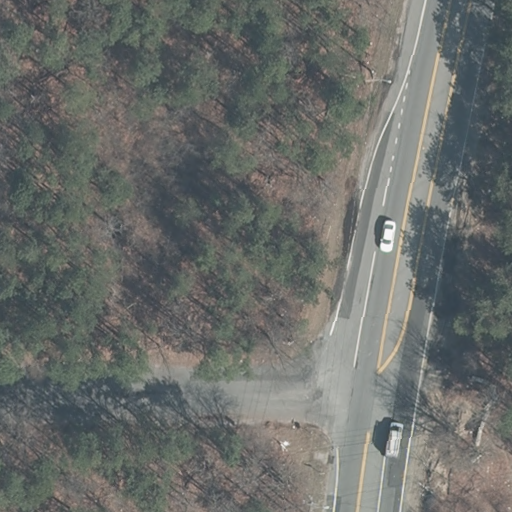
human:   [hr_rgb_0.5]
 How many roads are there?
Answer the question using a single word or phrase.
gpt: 2

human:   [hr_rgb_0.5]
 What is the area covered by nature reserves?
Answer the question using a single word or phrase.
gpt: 10614m2

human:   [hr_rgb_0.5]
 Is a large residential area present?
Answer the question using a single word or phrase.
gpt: yes

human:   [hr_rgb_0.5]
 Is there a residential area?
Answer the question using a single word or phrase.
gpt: yes

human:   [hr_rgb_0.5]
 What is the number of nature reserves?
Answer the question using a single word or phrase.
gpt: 1

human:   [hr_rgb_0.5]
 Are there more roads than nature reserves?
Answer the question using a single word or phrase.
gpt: yes

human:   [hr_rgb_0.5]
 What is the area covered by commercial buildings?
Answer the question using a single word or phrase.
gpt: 0m2

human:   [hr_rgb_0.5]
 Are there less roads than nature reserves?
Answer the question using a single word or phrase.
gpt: no

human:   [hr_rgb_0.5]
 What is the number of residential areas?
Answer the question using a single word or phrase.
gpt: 1

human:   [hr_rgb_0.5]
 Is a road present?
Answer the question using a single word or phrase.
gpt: yes

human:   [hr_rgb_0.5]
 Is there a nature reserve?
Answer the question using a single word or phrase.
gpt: yes

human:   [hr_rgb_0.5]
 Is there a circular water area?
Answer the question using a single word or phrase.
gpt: no

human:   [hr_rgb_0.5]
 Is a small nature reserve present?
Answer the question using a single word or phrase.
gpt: no

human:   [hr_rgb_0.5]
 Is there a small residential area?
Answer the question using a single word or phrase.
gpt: no

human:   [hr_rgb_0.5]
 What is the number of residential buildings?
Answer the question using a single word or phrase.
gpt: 0

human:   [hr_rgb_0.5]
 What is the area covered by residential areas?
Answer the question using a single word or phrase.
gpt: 9196m2

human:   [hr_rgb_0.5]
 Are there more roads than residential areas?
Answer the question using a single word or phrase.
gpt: yes

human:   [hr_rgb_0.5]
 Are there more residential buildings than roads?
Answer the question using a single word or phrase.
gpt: no

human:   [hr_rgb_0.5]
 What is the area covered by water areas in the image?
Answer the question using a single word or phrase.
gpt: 0m2

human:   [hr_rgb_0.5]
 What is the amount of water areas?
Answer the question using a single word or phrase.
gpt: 0

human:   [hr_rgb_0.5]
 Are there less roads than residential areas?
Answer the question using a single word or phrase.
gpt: no

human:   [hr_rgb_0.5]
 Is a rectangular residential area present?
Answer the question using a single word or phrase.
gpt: no

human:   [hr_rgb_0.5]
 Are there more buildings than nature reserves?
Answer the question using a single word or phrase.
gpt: no

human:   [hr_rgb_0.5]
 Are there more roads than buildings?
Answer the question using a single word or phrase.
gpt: yes

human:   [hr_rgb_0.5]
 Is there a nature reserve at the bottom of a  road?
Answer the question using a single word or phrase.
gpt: no

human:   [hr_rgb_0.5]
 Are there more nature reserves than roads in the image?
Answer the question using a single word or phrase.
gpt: no

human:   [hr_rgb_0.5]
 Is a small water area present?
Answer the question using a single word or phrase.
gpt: no

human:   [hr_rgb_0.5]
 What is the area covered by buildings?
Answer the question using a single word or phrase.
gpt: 0m2

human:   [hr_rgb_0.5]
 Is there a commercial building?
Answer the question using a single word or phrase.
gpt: no

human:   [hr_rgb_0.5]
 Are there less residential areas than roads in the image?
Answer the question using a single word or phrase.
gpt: yes

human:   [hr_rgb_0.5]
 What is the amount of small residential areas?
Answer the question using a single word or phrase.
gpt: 0

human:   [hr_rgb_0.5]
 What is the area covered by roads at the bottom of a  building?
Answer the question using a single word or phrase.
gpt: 0m2

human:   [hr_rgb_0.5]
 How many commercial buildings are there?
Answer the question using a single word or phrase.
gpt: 0

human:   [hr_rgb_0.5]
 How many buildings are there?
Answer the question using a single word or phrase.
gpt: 0

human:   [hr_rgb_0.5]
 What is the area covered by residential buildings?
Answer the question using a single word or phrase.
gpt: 0m2

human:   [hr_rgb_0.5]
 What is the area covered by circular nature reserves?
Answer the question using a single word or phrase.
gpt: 0m2

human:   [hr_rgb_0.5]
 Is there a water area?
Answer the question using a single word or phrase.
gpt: no

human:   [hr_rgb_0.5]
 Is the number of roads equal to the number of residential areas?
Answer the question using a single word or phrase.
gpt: no

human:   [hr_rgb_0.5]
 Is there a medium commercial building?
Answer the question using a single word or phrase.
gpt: no

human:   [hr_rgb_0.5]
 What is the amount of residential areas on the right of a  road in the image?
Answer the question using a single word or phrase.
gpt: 0

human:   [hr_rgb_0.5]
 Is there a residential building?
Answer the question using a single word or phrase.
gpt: no

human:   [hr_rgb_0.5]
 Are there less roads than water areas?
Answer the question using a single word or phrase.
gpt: no

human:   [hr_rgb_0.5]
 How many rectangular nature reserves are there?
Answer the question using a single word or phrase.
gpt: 1

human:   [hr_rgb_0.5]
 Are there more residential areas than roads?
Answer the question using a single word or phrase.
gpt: no

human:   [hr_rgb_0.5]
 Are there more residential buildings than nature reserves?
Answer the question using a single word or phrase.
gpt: no

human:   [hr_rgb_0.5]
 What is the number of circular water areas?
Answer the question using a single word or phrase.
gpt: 0

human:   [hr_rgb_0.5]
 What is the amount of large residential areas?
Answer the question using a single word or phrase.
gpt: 1

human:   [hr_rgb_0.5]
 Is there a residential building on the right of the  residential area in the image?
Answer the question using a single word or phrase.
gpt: no

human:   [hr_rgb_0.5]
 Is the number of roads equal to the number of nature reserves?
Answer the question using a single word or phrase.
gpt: no

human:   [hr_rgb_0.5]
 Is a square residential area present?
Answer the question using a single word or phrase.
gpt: no

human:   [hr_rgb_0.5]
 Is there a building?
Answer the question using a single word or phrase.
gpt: no

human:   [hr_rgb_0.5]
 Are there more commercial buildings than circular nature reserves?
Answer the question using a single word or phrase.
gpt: no

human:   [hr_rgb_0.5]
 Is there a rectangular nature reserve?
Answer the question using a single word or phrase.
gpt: yes

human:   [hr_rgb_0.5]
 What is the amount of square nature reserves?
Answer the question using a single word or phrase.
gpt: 0

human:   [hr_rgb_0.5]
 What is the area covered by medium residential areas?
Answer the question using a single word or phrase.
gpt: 0m2

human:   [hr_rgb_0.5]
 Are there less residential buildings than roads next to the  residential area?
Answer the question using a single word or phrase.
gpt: yes

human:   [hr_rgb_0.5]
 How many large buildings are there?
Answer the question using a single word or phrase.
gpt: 0

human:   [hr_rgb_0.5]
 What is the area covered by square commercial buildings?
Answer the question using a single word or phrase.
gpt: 0m2

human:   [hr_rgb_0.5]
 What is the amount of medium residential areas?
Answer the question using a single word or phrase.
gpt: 0

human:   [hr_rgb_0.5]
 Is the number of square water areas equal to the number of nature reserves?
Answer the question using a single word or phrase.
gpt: no

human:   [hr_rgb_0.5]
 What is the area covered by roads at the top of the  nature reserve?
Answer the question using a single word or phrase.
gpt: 0m2

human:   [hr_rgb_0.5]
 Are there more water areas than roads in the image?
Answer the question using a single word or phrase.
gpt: no

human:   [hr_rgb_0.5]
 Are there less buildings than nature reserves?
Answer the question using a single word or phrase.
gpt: yes

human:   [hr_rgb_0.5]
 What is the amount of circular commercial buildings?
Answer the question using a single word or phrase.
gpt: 0